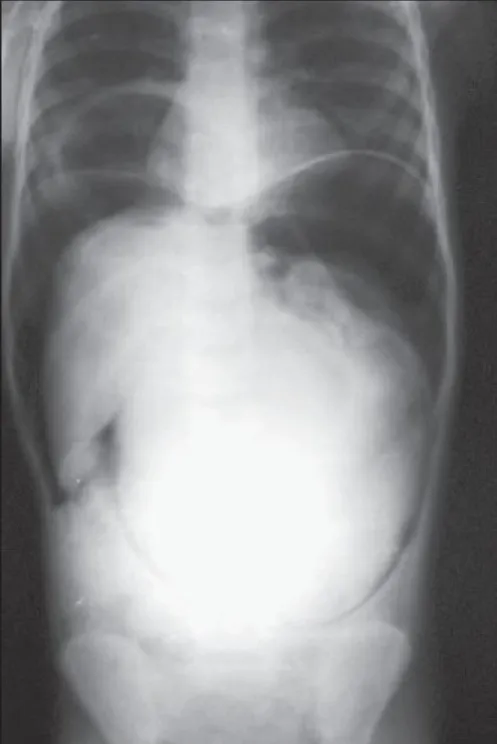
Case 3 - Pneumoperitoneum with central stomach shadow and diaphragmatic defect (crural eventration).
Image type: radiology (x_ray)